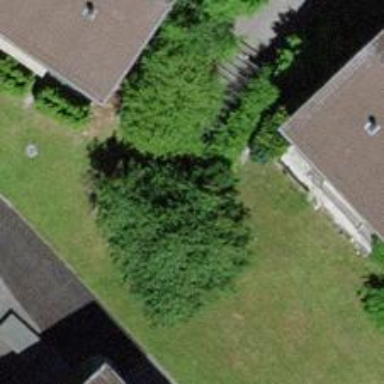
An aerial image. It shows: Group of garages.